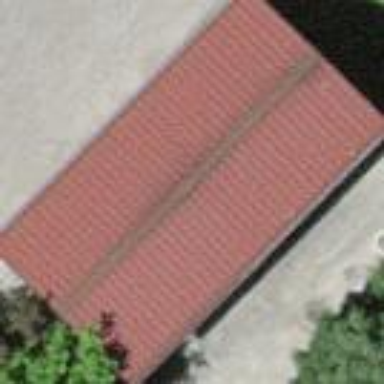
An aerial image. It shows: Garage building.